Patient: sex F, age 54
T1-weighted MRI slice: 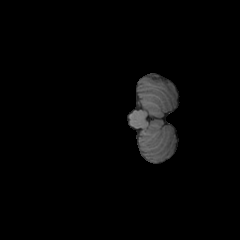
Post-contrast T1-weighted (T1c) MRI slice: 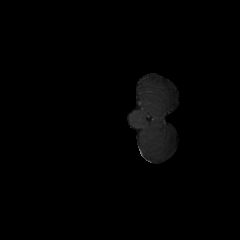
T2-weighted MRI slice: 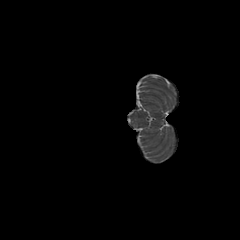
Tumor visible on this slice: no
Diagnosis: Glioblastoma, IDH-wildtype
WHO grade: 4